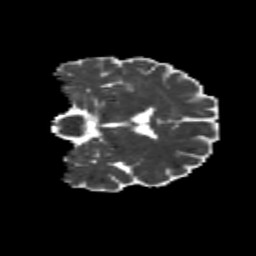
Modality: MD
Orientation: coronal
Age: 33
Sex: male
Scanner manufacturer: siemens
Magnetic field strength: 3 T
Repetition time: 8.6 s
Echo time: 0.095 s